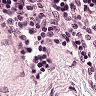
Metastatic tissue present: no